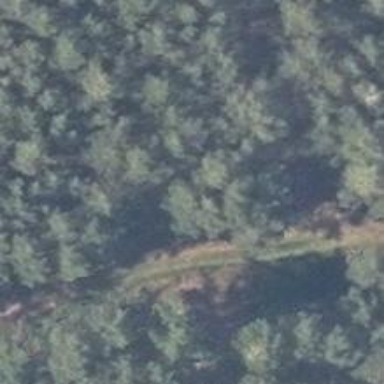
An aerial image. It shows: Track road with grade4 tracktype.